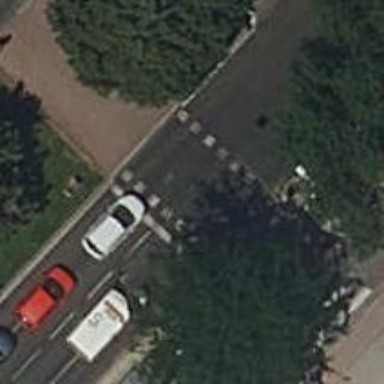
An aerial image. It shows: Road with traffic signals and zebra crossing with traffic signals.